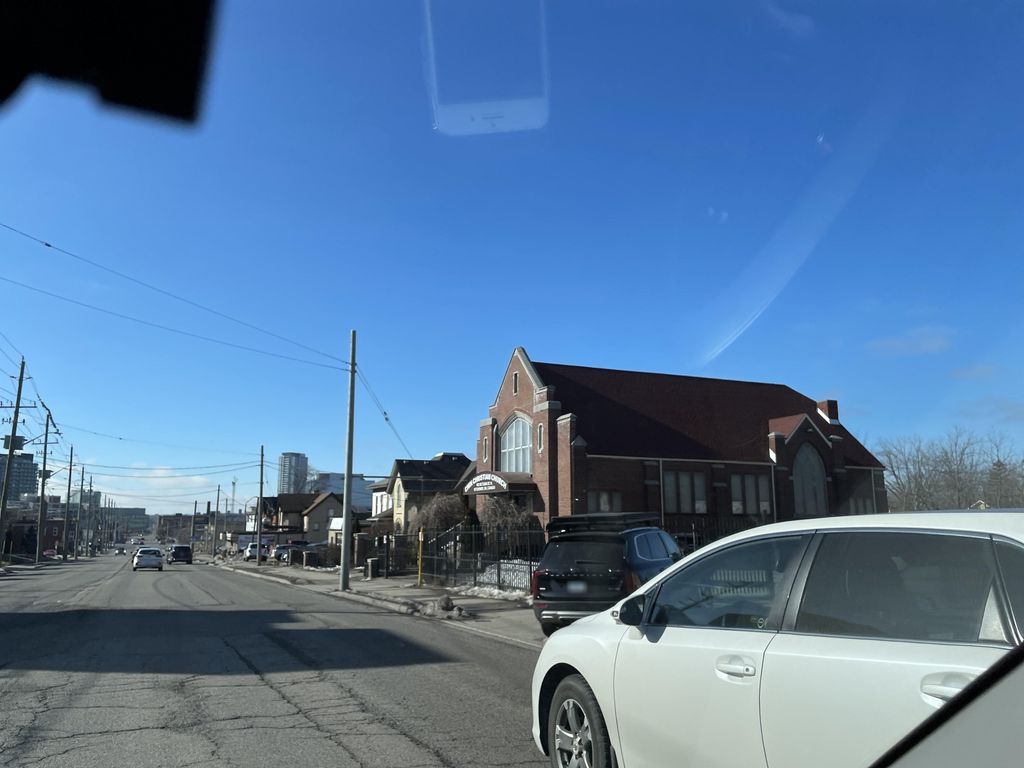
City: kitchener-waterloo